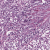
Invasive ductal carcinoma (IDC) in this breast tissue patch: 1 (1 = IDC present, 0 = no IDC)